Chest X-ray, PA view. Patient: 43 years old, sex F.
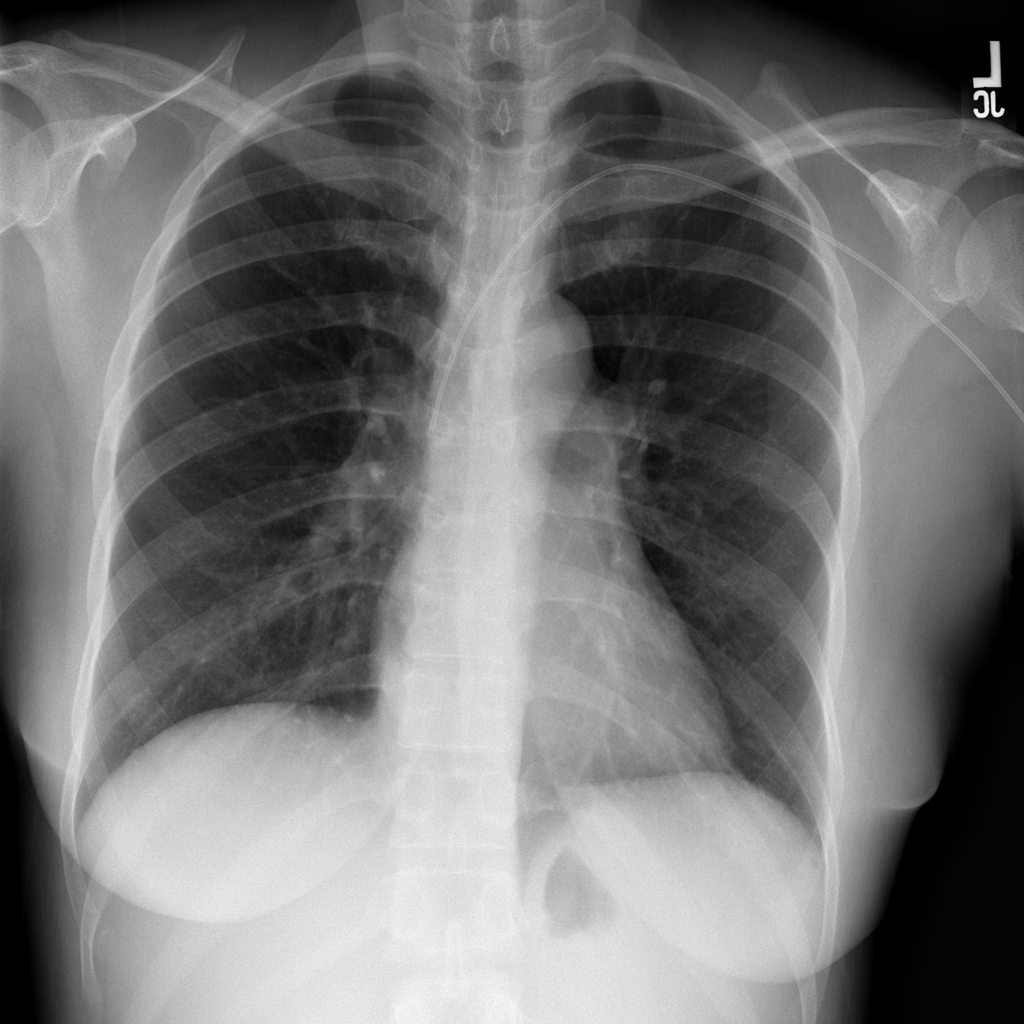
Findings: No Finding